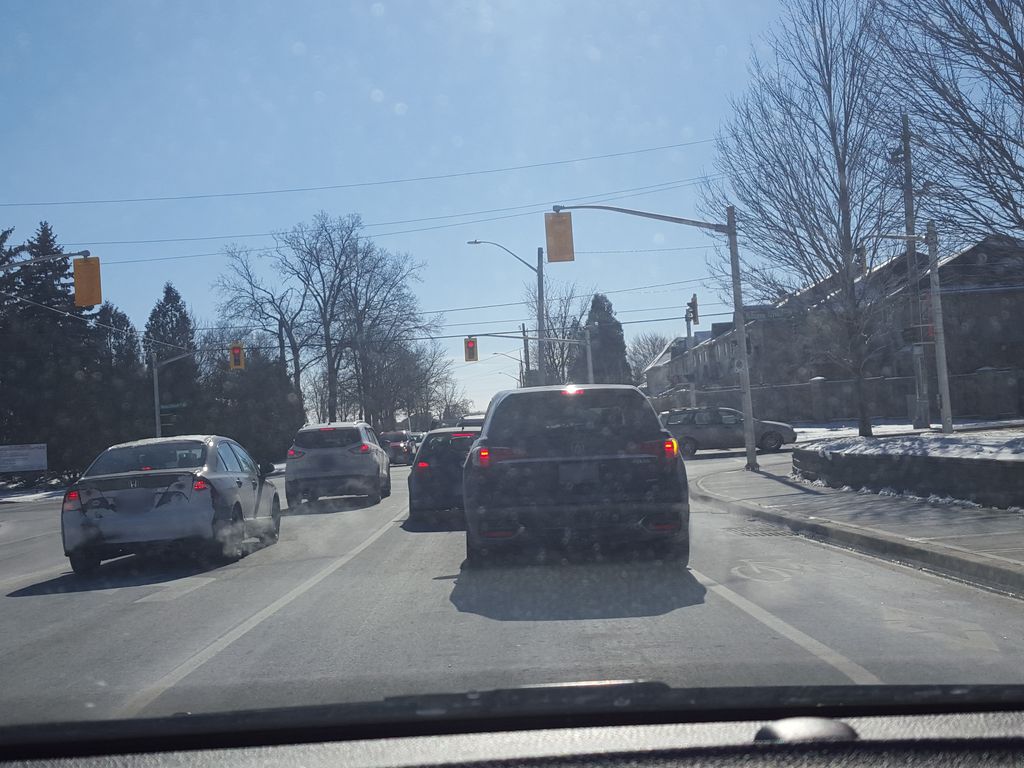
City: hamilton